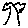
Label: tree